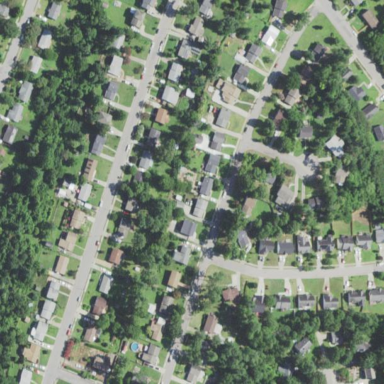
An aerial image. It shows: Residential neighbourhood.